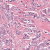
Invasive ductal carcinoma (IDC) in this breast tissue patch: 1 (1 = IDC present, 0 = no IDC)